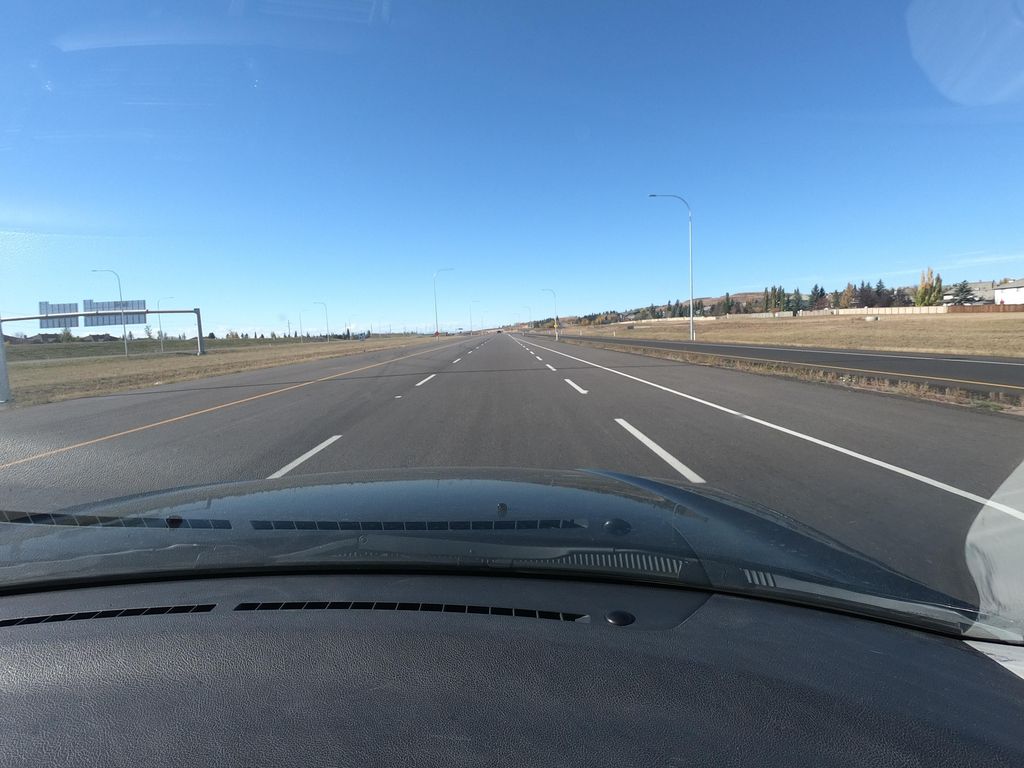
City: calgary